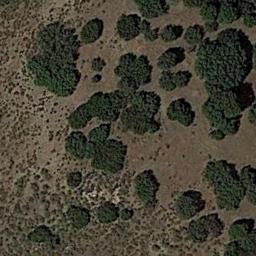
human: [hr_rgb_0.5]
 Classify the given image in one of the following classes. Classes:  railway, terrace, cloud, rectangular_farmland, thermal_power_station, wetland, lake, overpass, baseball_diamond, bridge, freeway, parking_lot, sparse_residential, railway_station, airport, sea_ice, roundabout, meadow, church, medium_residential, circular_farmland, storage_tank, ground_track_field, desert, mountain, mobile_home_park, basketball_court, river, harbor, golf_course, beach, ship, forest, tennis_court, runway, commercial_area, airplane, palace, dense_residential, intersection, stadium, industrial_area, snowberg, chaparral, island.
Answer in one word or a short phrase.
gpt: chaparral